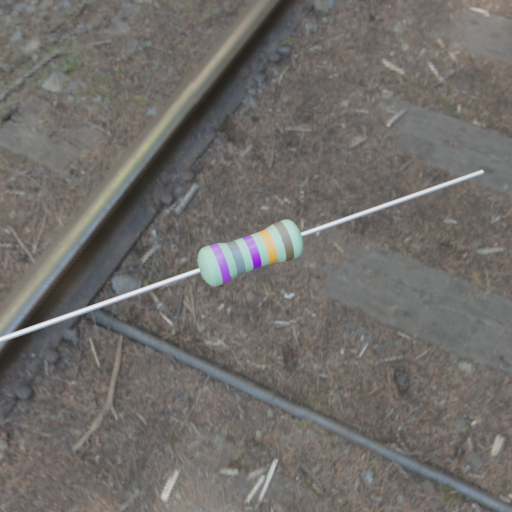
Resistor colour bands (in order): violet, gray, violet, orange, brown